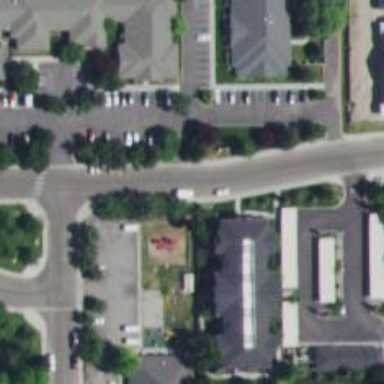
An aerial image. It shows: Unmarked crossing on footway.